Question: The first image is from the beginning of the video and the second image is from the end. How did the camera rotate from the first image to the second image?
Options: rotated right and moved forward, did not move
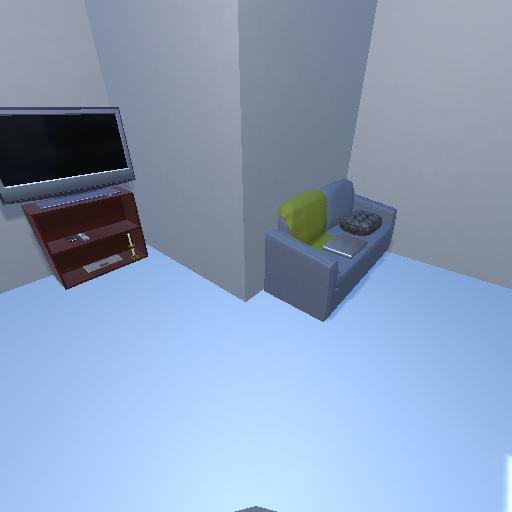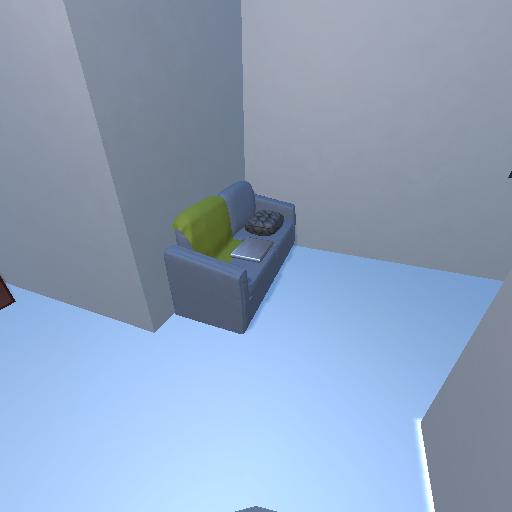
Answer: rotated right and moved forward